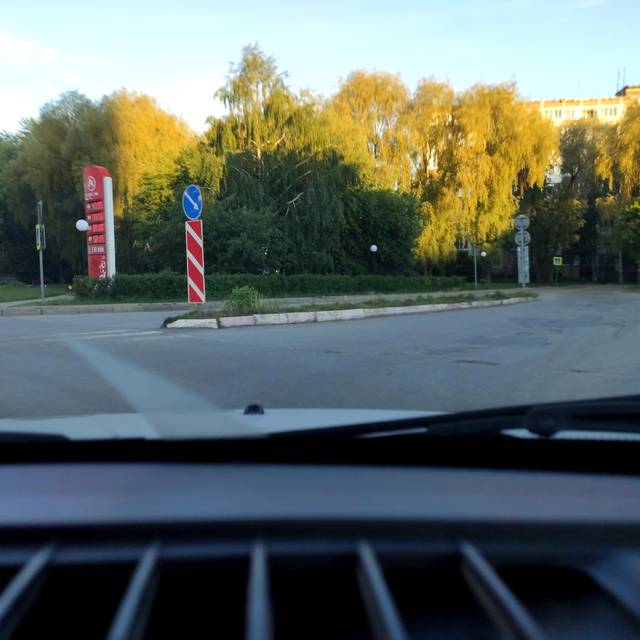
Region: Russia
Coordinates: 58.0, 56.297